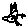
Label: bird